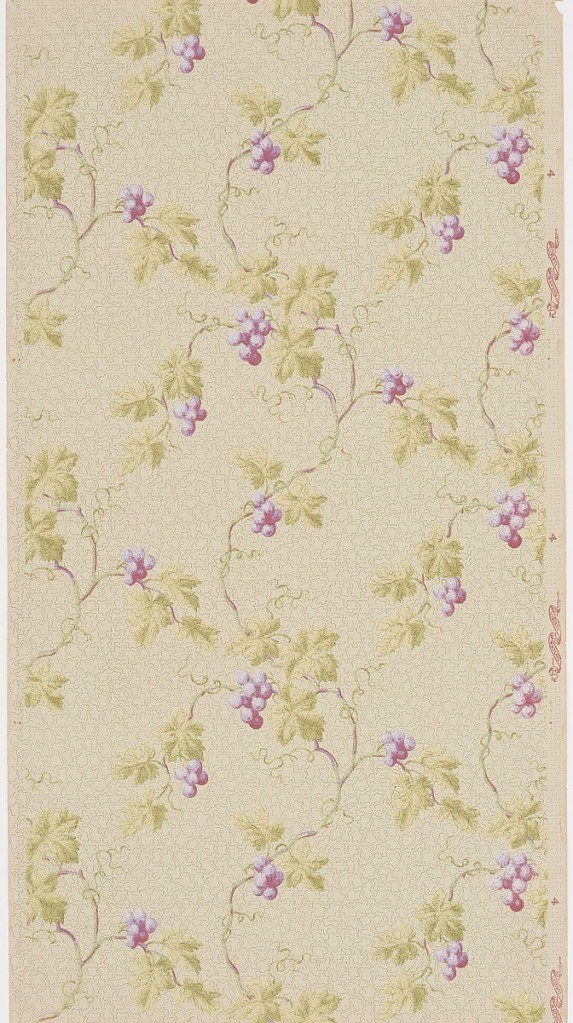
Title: Ceiling paper
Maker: Liberty Wall Paper Company, Schuylerville, New York
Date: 1905–1915
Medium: Machine-printed paper
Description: Sidewall or ceiling paper containing small bunches of grapes, hanging on loosely intertwined vines.